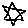
Label: star